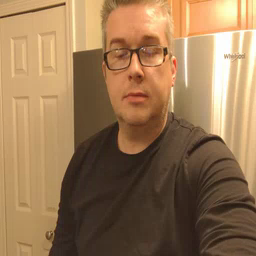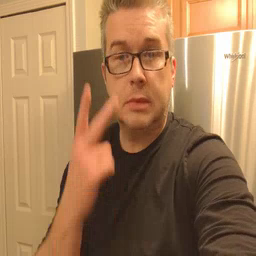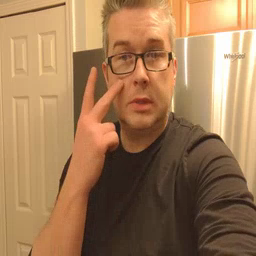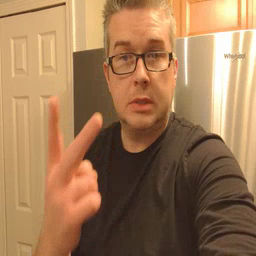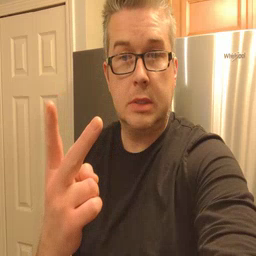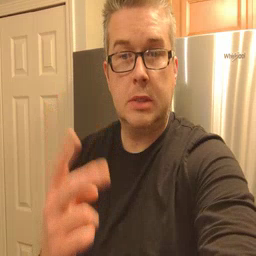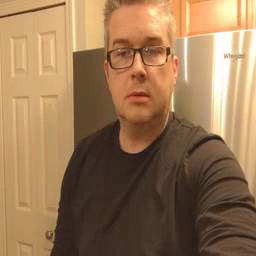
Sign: see